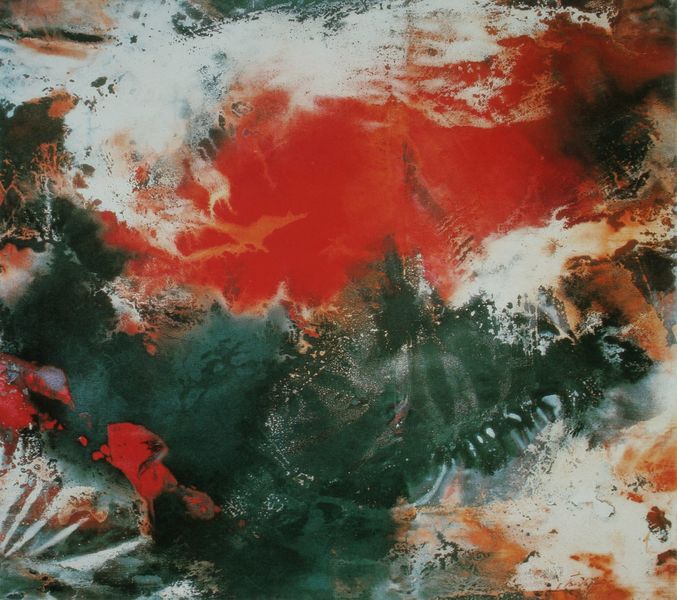
Titel: R/I/76/S.
Künstler: Fred Thieler
Standort: Berlin
Institution: Berlinische Galerie
Schlagwörter: blau, weiß, wolken, aquarell, grün, braun, grau, orange, schwarz, skizze, rot, malerei, muster, öl, studie, abstrakt, farben, modern, farbe, formen, linien, figuren, angst, unruhe, red, ölmalerei, flecken, verschwommen, wut, farbverlauf, ungegenständlich, verlauf, verwirrung, unordnung, flecke, farbflecken, tachismus, farbverläufe, gestisch, decalcomanie, informell, ablehnung, farbspritzer, lüscher, frösteln, entgeisterung, entsetzen